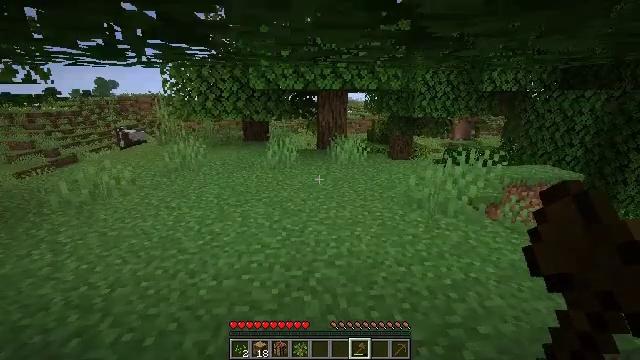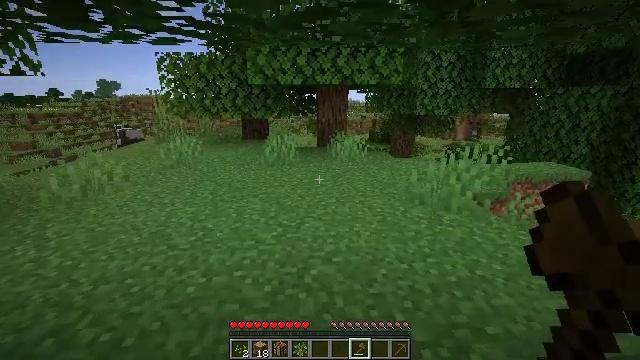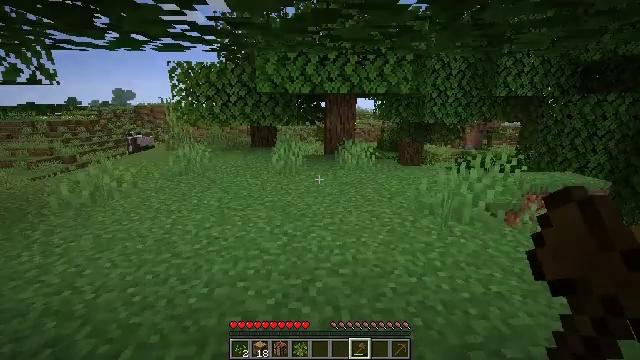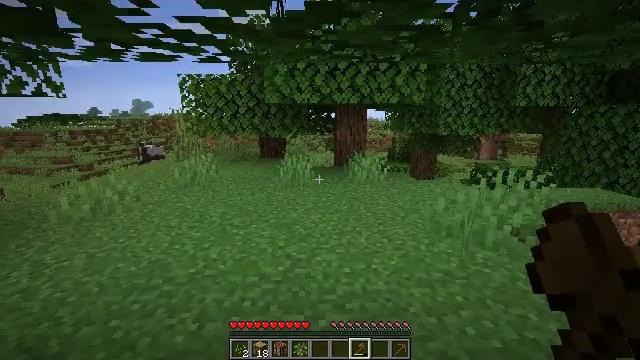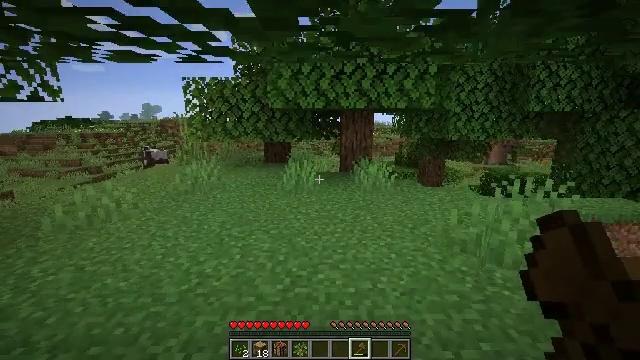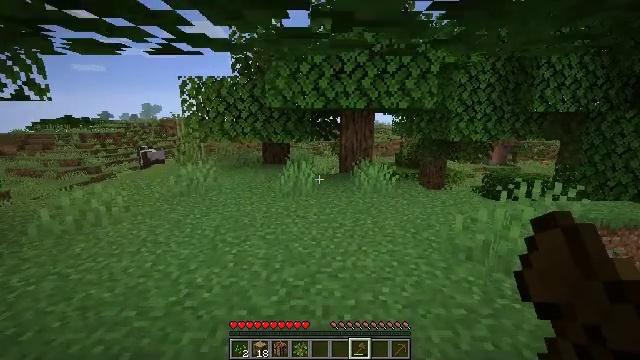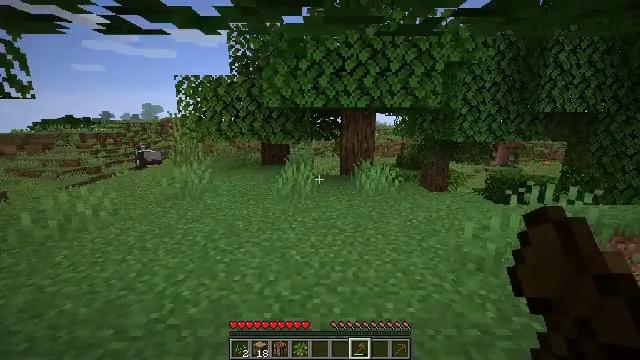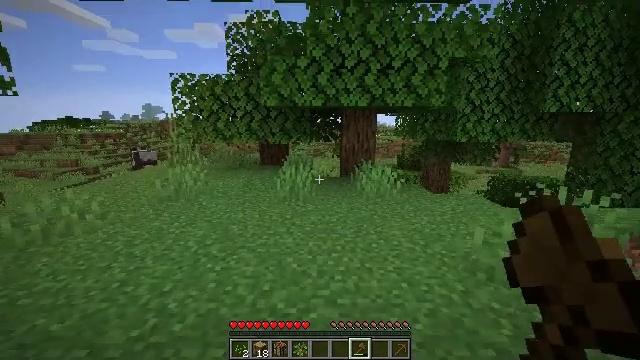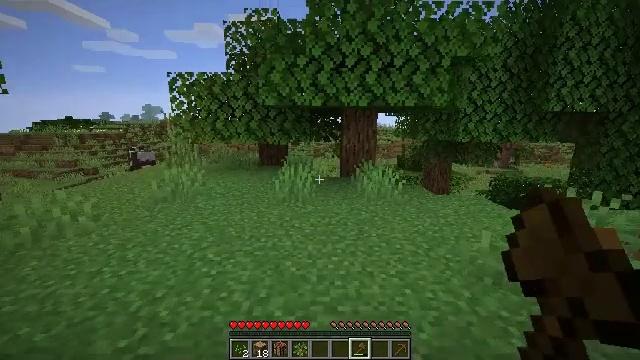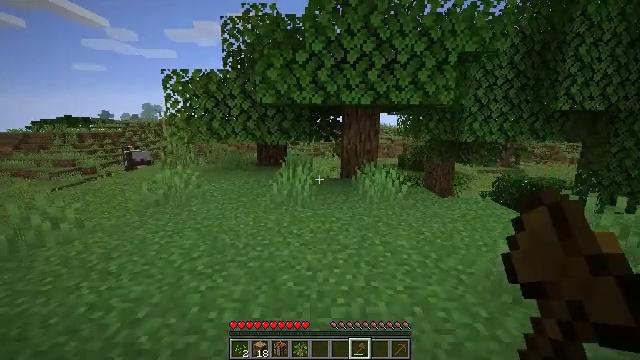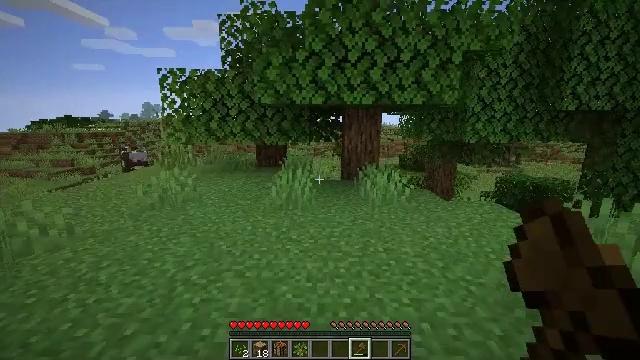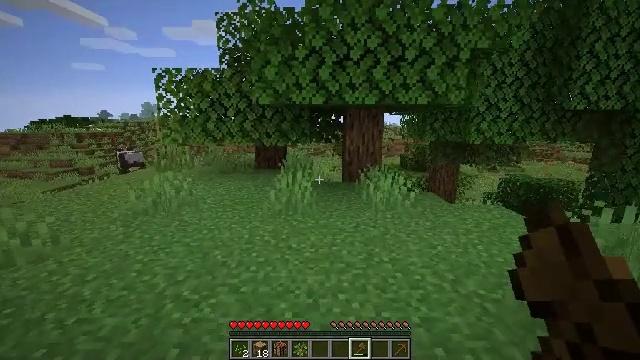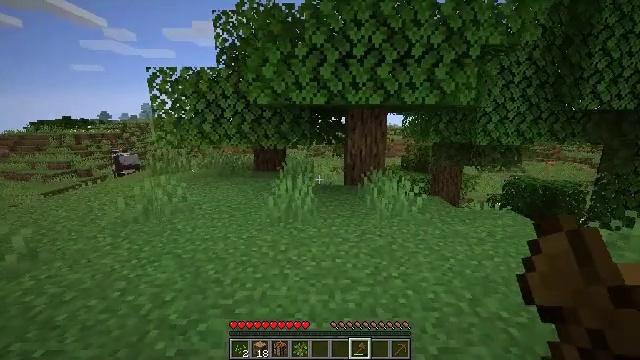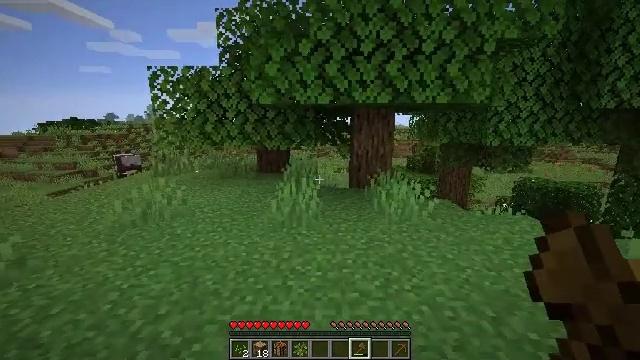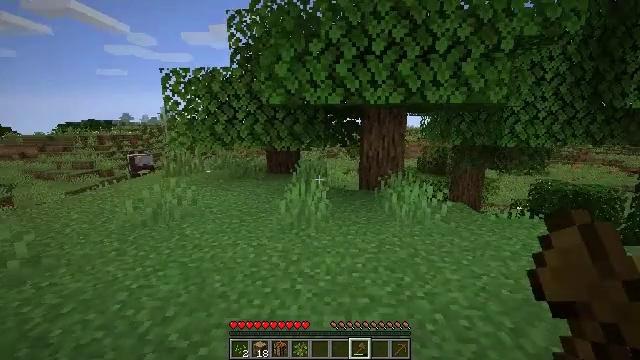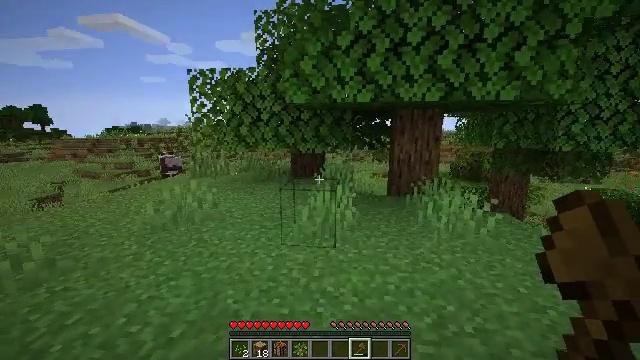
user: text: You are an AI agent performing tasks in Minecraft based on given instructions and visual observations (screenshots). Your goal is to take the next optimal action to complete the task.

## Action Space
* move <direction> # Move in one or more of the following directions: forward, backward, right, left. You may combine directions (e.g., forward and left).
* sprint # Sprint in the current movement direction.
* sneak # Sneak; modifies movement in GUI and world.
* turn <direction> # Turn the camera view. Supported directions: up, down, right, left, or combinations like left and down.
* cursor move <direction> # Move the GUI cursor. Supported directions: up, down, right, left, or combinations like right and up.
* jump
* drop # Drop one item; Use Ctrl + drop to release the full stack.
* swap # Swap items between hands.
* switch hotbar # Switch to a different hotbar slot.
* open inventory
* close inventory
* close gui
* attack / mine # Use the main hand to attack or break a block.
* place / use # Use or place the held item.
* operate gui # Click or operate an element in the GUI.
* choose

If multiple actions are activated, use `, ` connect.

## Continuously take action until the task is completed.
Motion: motion action
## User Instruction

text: Dig up the grass block for dirt.
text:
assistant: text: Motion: move forward
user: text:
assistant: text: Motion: move forward, turn left and up
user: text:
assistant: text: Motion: move forward, turn left and up
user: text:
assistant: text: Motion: move forward, turn left
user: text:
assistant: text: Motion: move forward
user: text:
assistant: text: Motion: move forward
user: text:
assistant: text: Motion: move forward
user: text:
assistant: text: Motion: move forward
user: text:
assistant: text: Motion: move forward
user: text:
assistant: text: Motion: move forward
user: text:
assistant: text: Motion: move forward
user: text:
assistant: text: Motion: move forward
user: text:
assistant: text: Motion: move forward
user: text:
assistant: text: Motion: move forward, turn left
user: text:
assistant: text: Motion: move forward, turn left
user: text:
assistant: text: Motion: move forward, turn left
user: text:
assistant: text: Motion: move forward, turn left and up
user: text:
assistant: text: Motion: move forward, turn left and up
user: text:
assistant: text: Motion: move forward, turn left and up
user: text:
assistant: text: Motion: turn left and up
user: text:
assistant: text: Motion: move right, turn left and up
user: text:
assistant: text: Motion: move right, turn left and up
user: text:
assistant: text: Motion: move right, turn left and up
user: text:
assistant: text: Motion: turn left and up
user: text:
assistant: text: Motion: move forward, turn left and up
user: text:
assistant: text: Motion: move forward, turn up
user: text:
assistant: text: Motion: move forward, turn up
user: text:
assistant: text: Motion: turn up
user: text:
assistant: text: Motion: turn up
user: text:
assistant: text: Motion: turn up